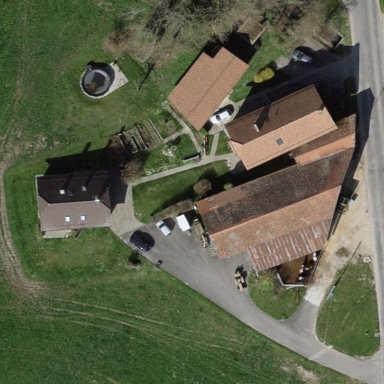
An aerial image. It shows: Farmyard area.